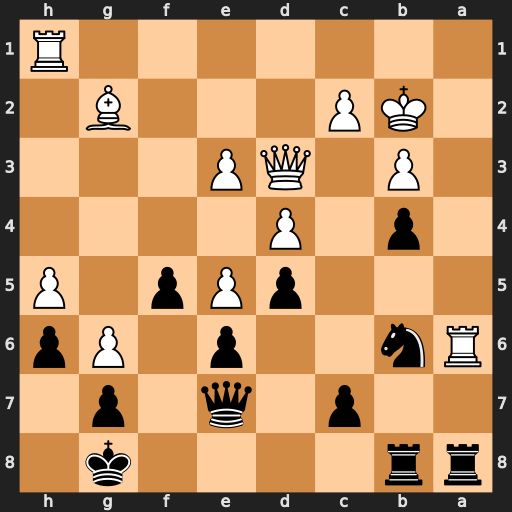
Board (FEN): rr4k1/2p1q1p1/Rn2p1Pp/3pPp1P/1p1P4/1P1QP3/1KP3B1/7R
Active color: b
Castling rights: -
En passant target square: -
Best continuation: Nc4+ bxc4 Rxa6